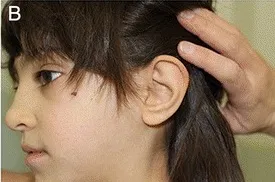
Low set prominent ears posteriorly rotated with abnormally folded anthelices.
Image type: medical_photograph (other_medical_photograph)